Aerial crown-view tile of a tropical tree (Barro Colorado Island, Panama), acquired 20240918:
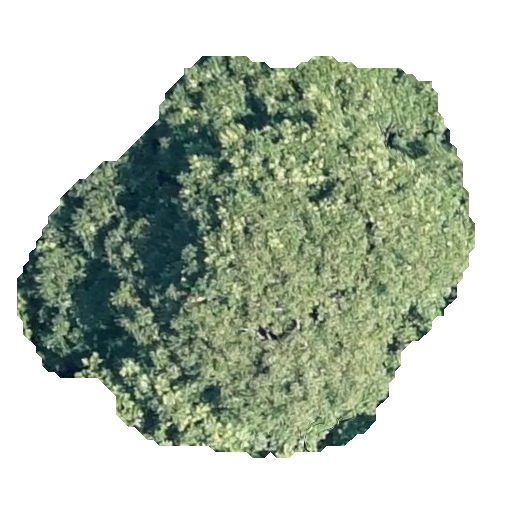
Species: Dipteryx oleifera
GBIF accepted scientific name: Dipteryx oleifera
Crown area: 207.028 m²